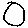
Label: circle